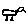
Label: bird